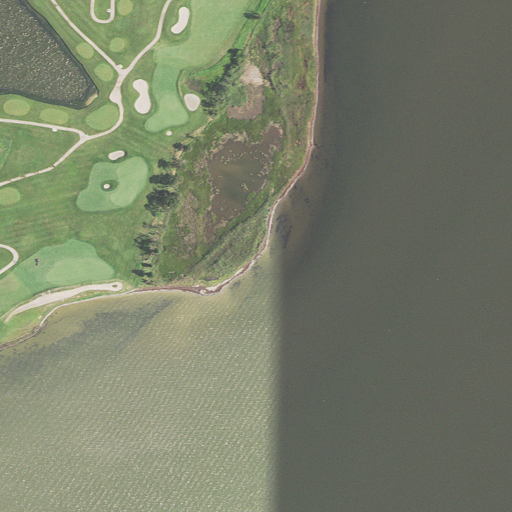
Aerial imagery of cape in Maryland named Salt Point containing open water, open development, herbaceous wetlands, woody wetlands, low intensity development, grassland, barren land, medium intensity development, and cultivated crops